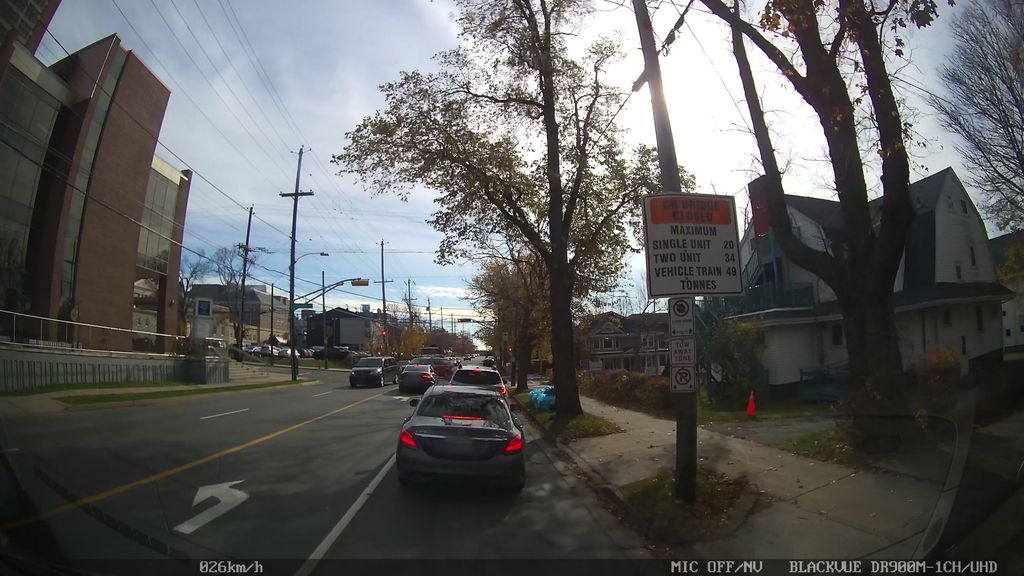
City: halifax